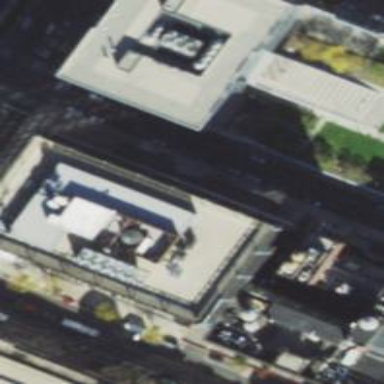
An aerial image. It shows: Black building part with flat concrete roof.